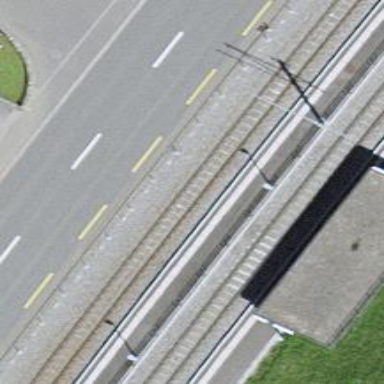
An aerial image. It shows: Public transport stop position along the railway.